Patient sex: M
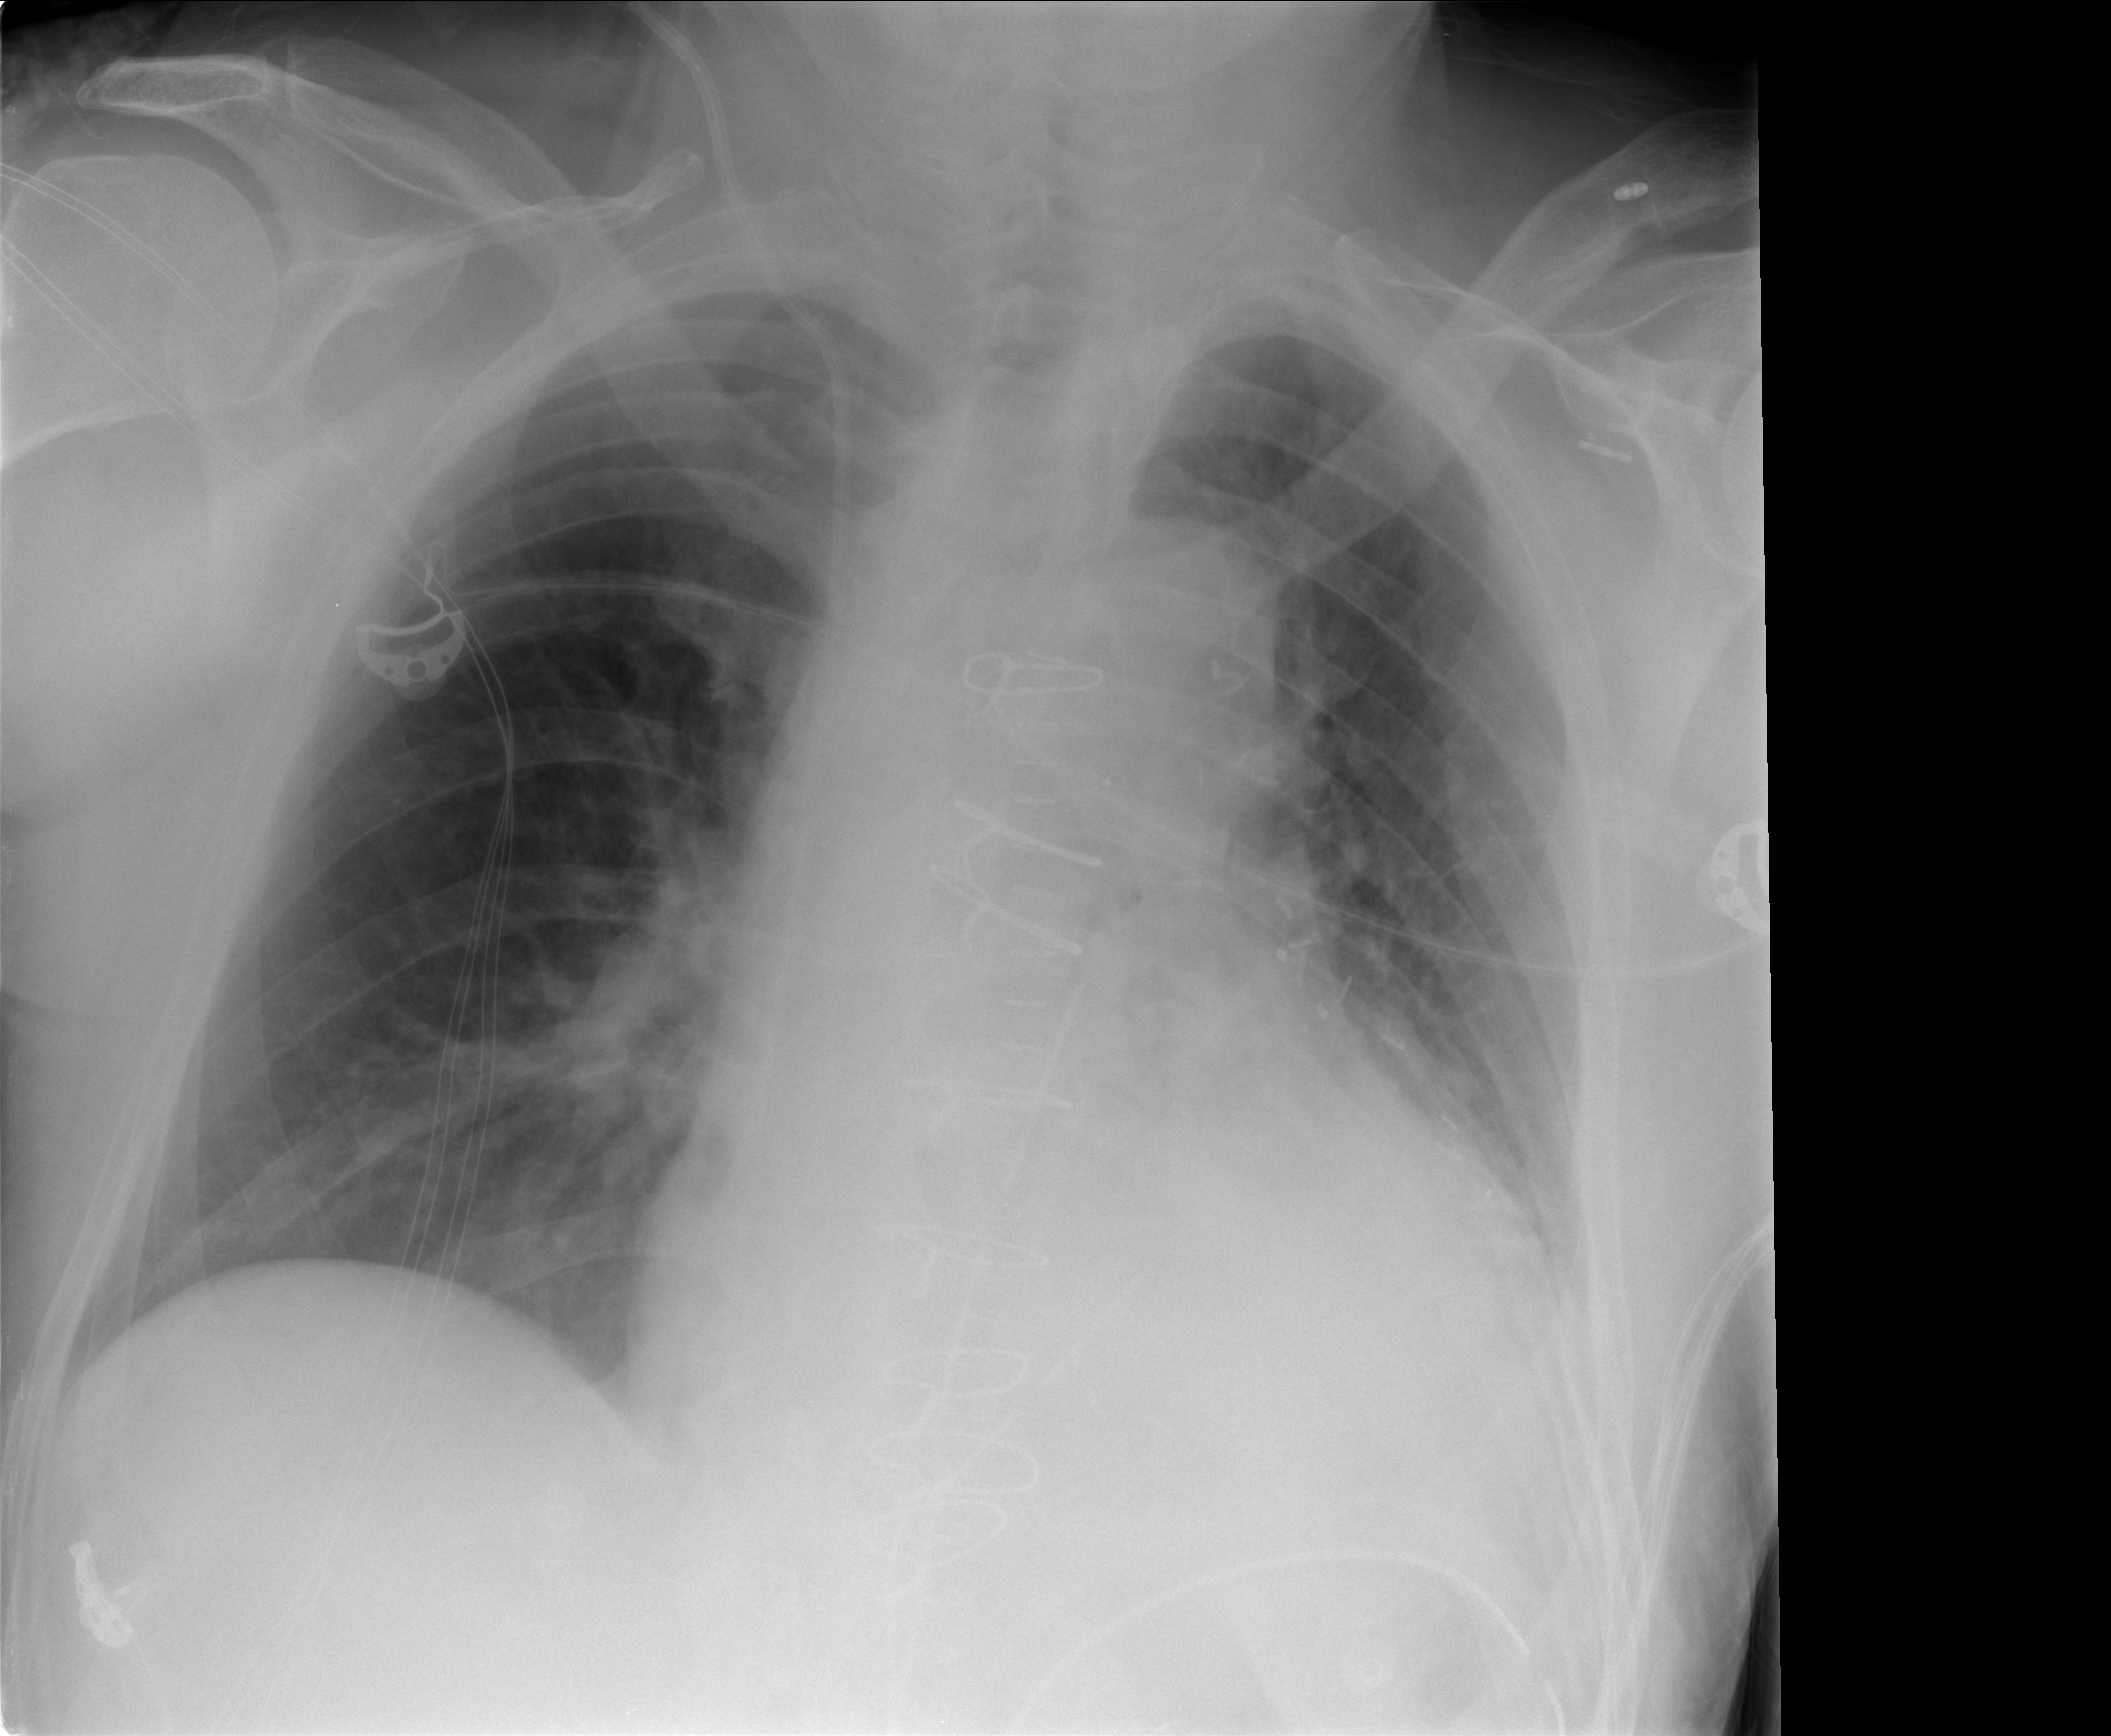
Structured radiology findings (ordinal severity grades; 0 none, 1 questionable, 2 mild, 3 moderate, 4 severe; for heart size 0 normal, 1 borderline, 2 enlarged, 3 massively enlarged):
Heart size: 0
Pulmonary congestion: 2
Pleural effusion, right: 0
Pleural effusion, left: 2
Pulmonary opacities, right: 0
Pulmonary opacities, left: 0
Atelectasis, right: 0
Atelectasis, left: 2